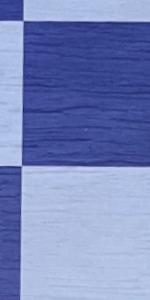
Label: Empty